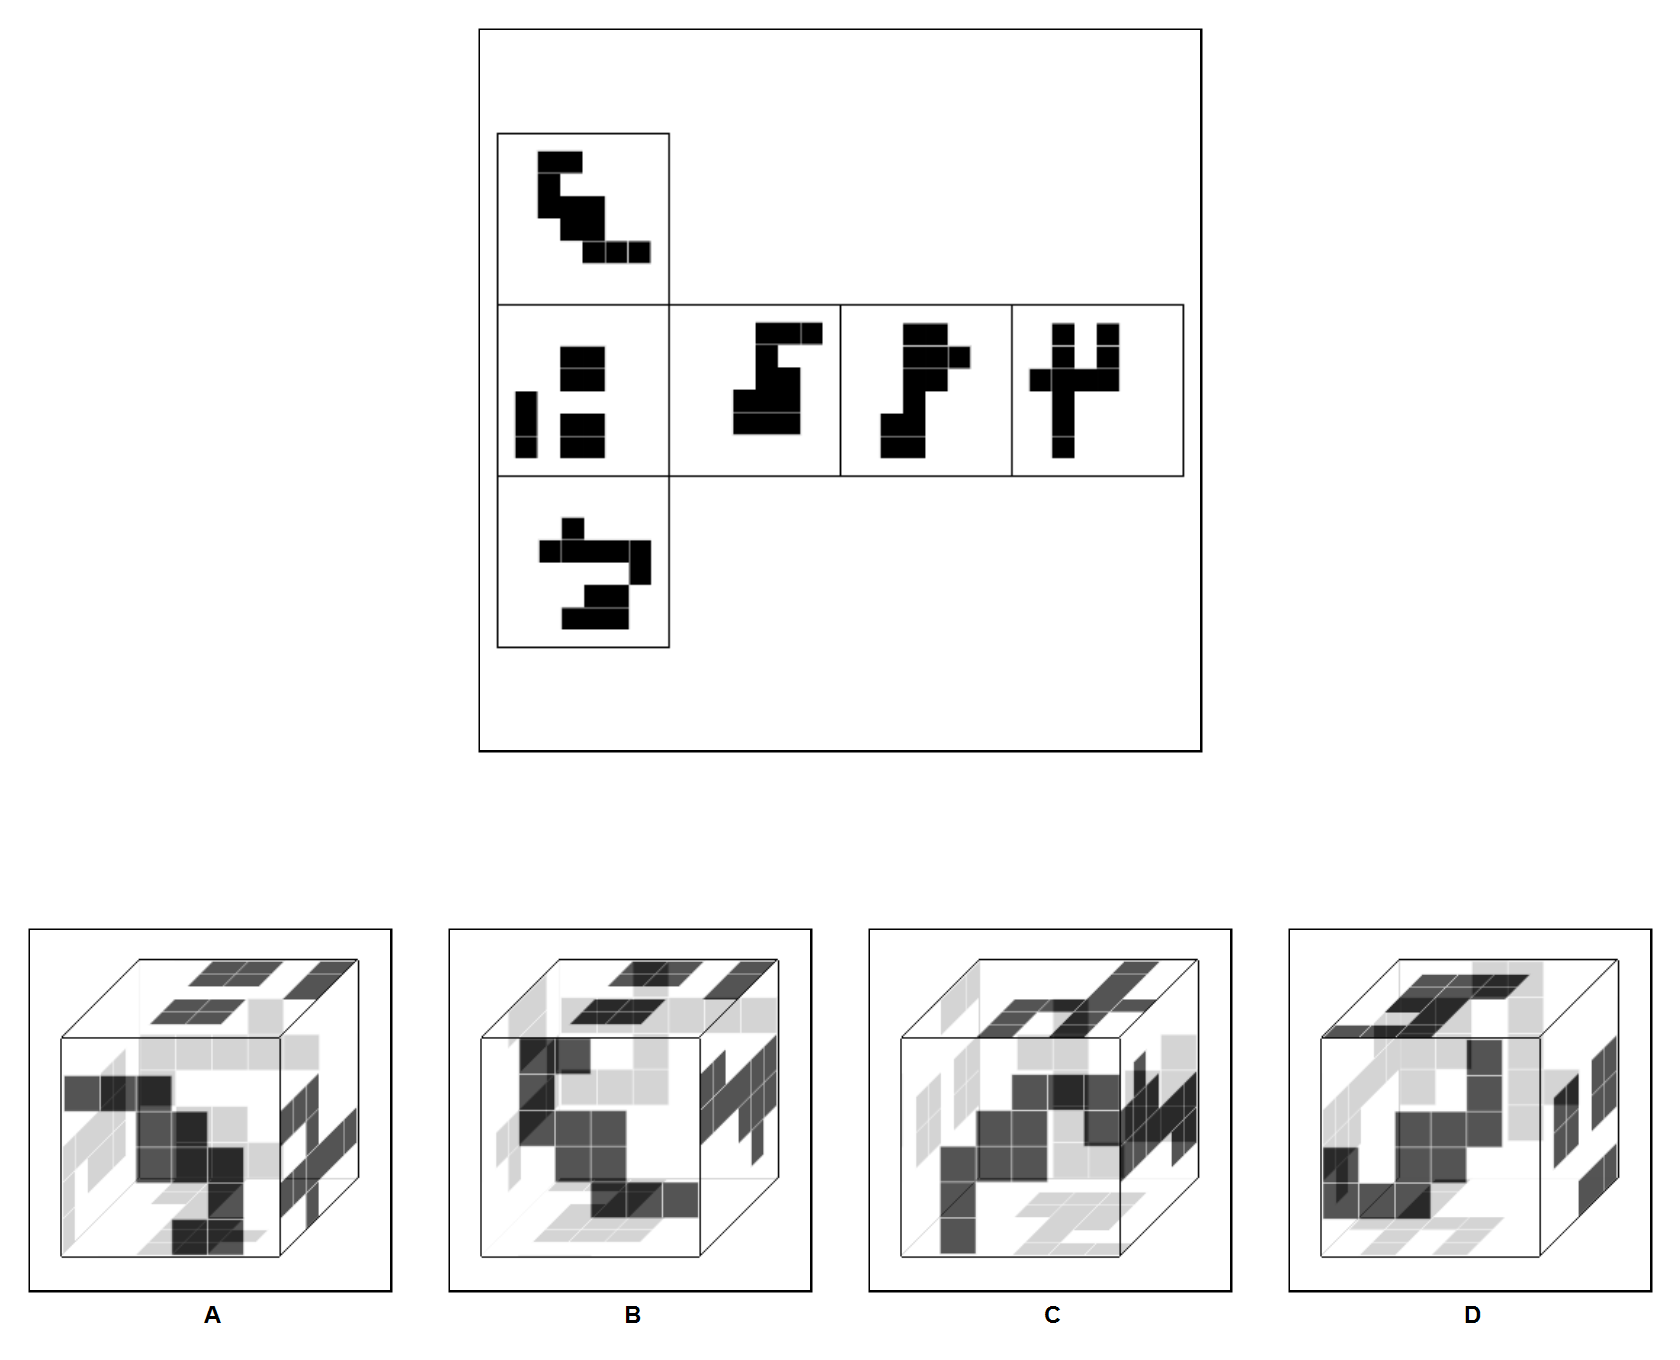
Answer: B